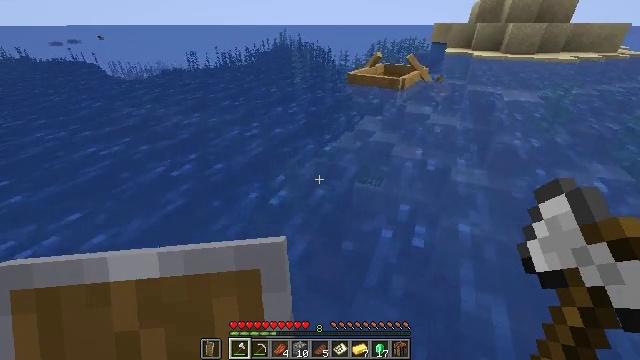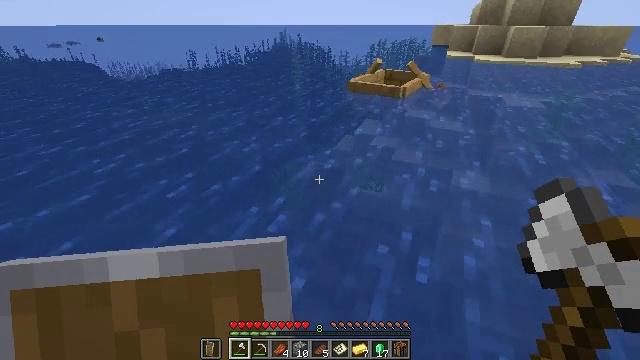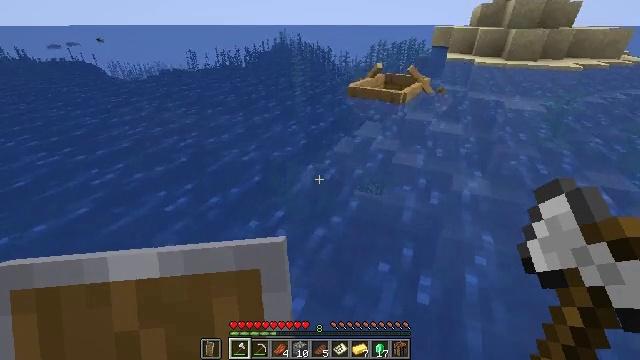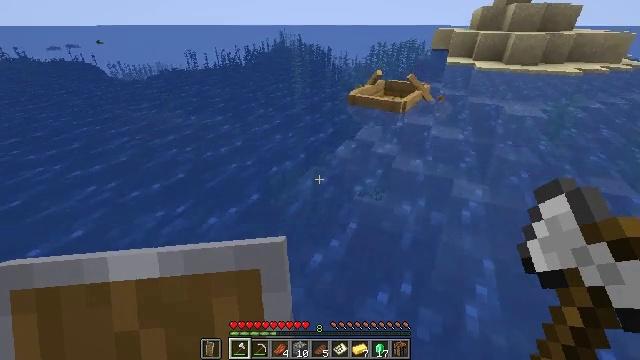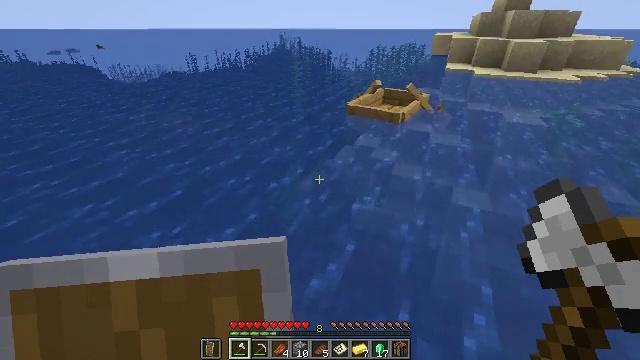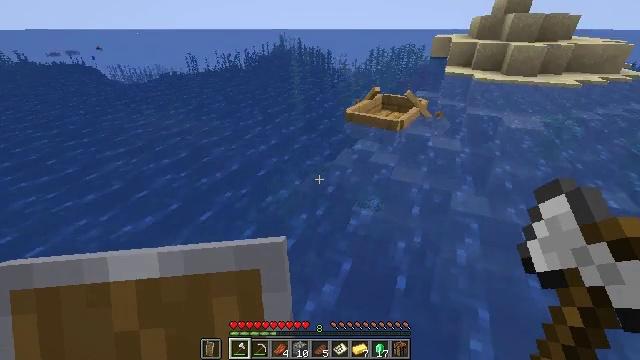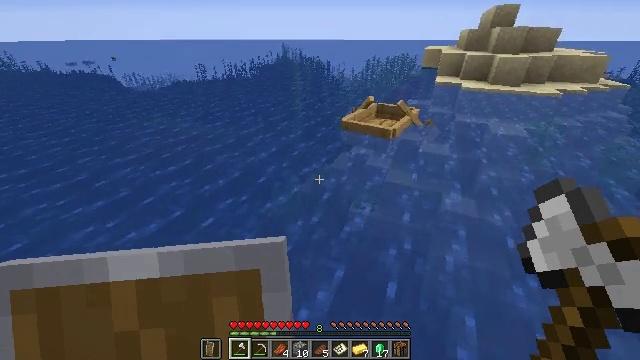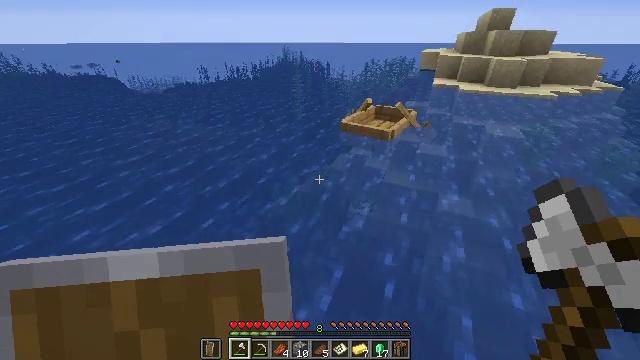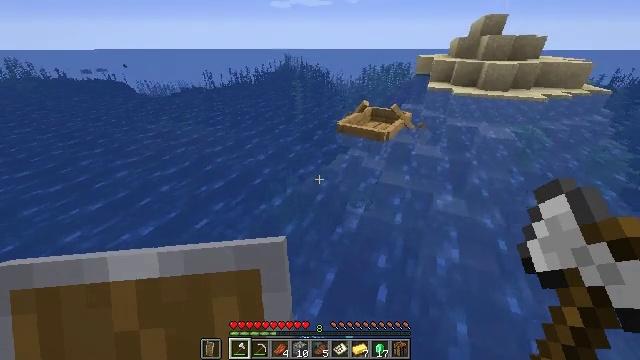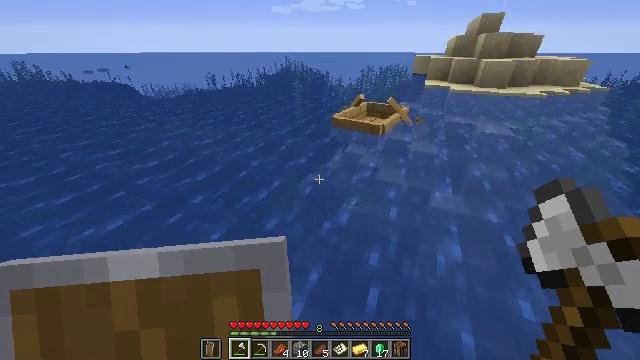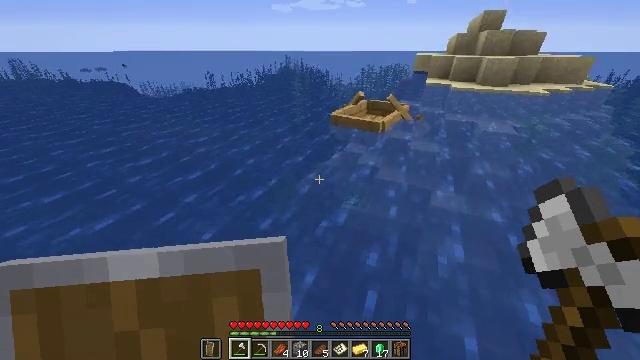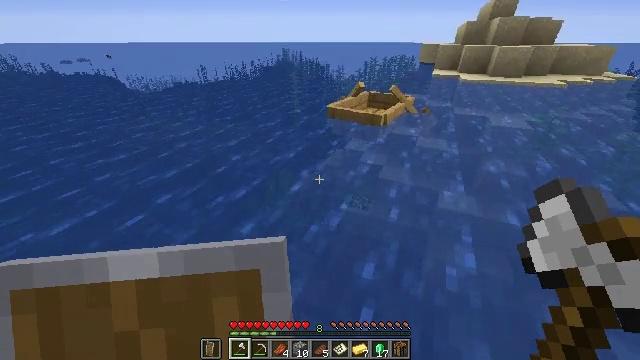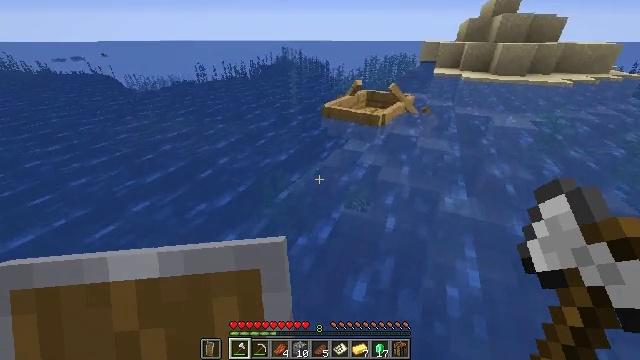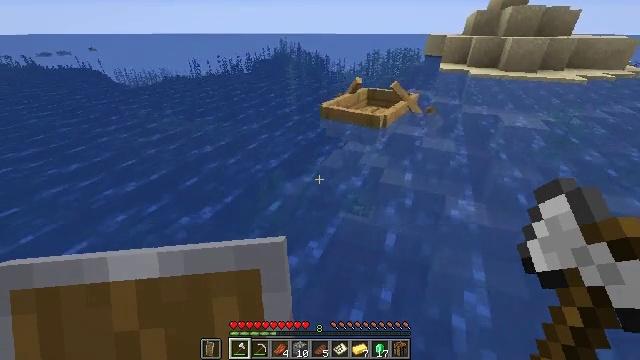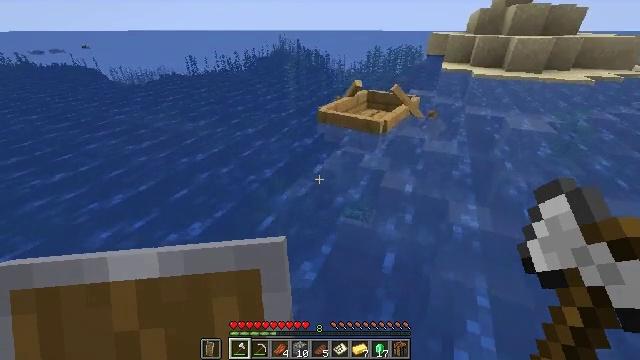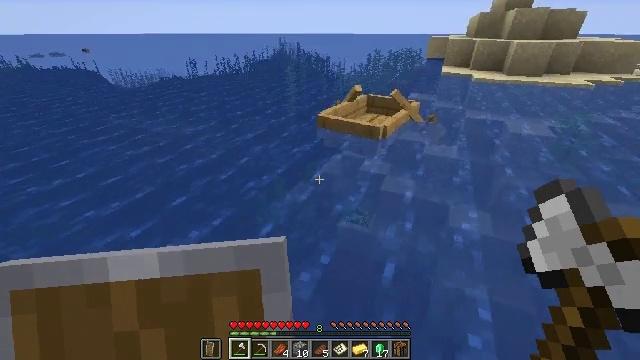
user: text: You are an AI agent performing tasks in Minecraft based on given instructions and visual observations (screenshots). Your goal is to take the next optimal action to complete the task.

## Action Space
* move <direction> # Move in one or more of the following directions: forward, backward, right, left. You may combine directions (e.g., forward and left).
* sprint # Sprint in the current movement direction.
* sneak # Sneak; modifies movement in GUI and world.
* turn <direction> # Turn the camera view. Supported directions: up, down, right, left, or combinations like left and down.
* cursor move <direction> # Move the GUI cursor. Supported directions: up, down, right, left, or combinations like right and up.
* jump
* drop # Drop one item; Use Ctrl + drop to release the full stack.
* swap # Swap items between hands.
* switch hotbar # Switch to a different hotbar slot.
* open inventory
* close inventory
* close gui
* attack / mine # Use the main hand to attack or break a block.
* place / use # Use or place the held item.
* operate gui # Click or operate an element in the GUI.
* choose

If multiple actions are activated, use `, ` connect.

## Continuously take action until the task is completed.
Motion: motion action
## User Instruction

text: Remove a filled map from the inventory.
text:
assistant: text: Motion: move forward, sprint, jump
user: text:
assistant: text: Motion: move forward, sprint, jump
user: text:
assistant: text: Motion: move forward and move right, sprint, jump
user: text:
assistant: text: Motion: move forward and move right, sprint, jump
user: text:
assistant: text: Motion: move forward and move right, sprint, jump
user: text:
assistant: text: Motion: move forward and move right, sprint, jump
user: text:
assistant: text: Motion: move forward and move right, sprint, jump
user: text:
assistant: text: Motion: move forward and move right, sprint, jump
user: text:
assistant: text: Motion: move forward and move right, sprint, jump
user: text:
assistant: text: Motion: move forward and move right, sprint, jump
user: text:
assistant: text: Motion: move forward, sprint, jump
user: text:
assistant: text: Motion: move forward, sprint, jump
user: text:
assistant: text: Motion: move forward, sprint, jump
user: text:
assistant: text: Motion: move forward, sprint, jump
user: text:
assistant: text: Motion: move forward, sprint, jump
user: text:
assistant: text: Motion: move forward, sprint, jump
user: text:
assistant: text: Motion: move forward, sprint, jump
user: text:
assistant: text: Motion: move forward, sprint, jump
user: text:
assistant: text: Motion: move forward, sprint, jump
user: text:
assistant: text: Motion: move forward and move right, sprint, jump
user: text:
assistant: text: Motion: move forward and move right, sprint, jump
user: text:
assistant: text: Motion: move forward and move right, sprint, jump
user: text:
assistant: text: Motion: move forward and move right, sprint, jump
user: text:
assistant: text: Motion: move forward, sprint, jump
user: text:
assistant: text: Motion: move forward, sprint, jump
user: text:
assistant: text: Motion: move forward, sprint, jump
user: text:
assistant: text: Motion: move forward, sprint, jump
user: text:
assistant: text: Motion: move forward, sprint, jump
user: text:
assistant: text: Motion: move forward, sprint, turn down, jump
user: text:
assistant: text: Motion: move forward, sprint, turn left and down, jump